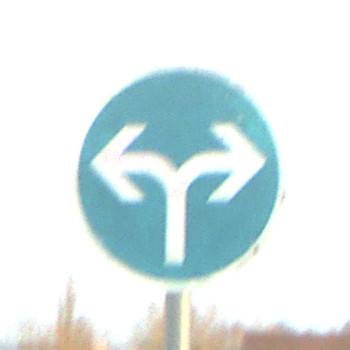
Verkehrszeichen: VorgeschriebeneFahrtrichtungRechtsOderLinks
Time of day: SunriseSunset
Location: Outdoor (Nature)
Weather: PartlyCloudy
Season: NotSpecified
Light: Natural